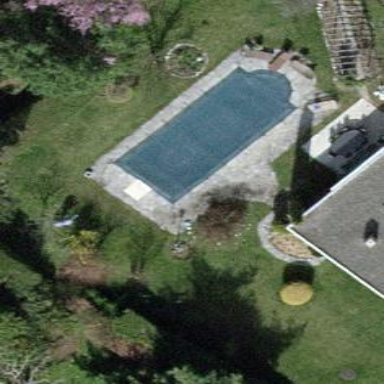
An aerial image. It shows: Swimming pool located in leisure land.